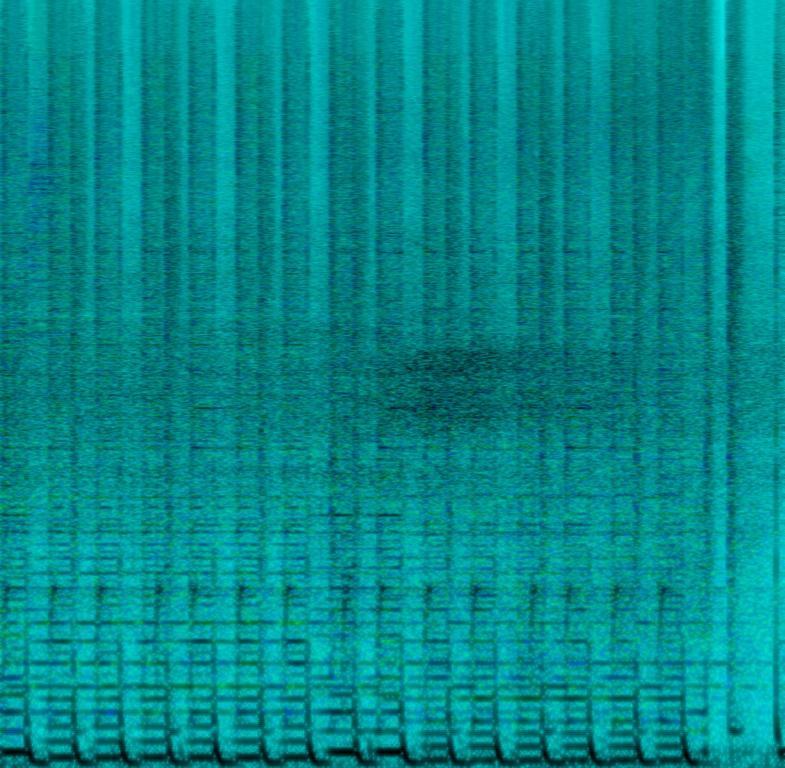
This music is instrumental. The tempo is fast with lively synthesiser arrangements and electronic beats. There are whooshing sounds in the background, with a male voice screaming in excitement and someone sipping liquid out of an almost empty glass. This music is superimposed over a home video.